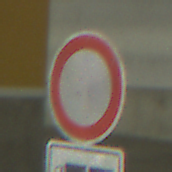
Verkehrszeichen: VerbotFahrzeugeAllerArt
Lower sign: MehrspurigeFahrzeugeFrei4
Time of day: NotSpecified
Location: Indoor (Special)
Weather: NotSpecified
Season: NotSpecified
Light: Artificial